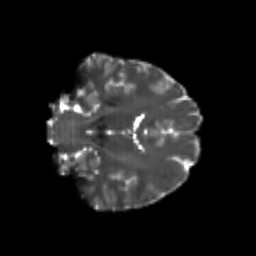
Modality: T2w
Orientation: coronal
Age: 25
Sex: male
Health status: healthy
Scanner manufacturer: philips
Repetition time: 7.394 s
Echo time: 0.08599 s